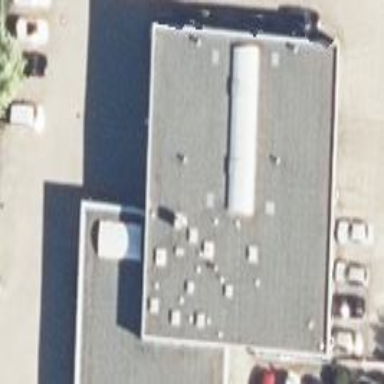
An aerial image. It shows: Building housing car shop.